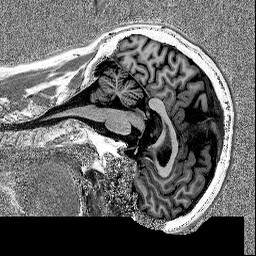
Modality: MP2RAGE
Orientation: sagittal
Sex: male